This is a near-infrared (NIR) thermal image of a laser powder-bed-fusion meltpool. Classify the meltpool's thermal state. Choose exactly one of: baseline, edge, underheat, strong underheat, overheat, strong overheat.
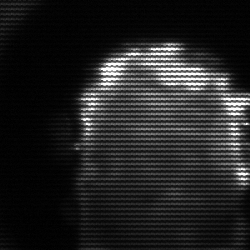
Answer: baseline